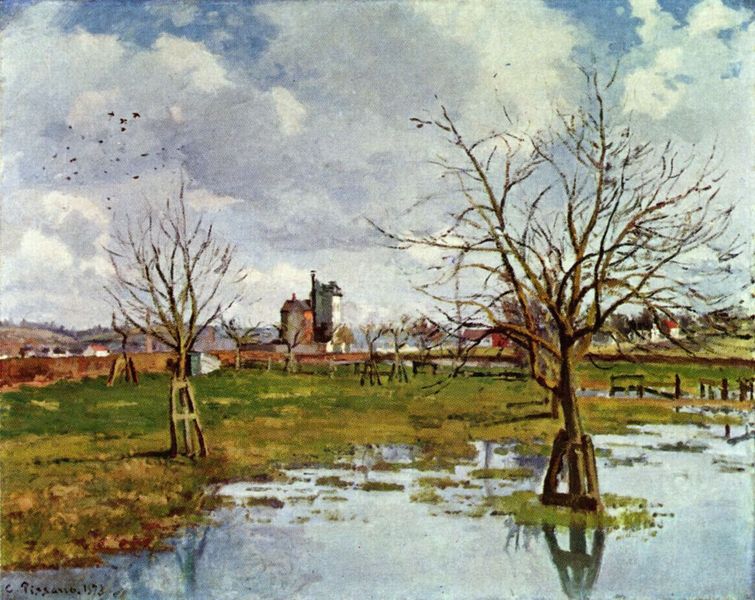
Titel: Landschaft mit überfluteten Feldern
Künstler: Camille Pissarro
Standort: Hartford (Connecticut)
Institution: Wadsworth Atheneum
Schlagwörter: baum, blau, gemälde, himmel, laub, vogel, wasser, weiß, wolken, aquarell, bäume, grün, impressionismus, landschaft, see, stadt, teich, äste, braun, licht, stützen, zeichnung, dach, gras, haus, obst, rot, schnee, wiese, wolke, zaun, malerei, holland, signatur, ast, feld, horizont, häuser, hügel, mühle, nass, natur, spiegelung, vögel, weide, weite, zweige, gatter, gewässer, kirche, hochwasser, blatt, schön, fliegen, schornstein, turm, vogelschwarm, hellblau, farbig, pfütze, schrift, sommer, düster, ansicht, ort, spiegelbild, berge, hellbraun, dorf, dächer, mauer, kahl, landschaftsmalerei, herbst, winter, idylle, fabrik, sturm, tau, unwetter, realistisch, spiegeln, wiess, frühling, unscharf, regen, pfützen, stütze, burg, kloster, schwalben, zweig, wasseroberfläche, moos, schwarm, buchstaben, wässrig, sumpf, verputzt, malerisch, moor, picasso, geäst, reflektion, obstbäume, siedlung, naturalistisch, blattlos, frühjahr, überflutung, überschwemmung, schaten, nas, obstbaum, umzäunung, natürlich, speicher, norddeutschland, silo, pissaro, pissarro, vögle, überschwemmt, obstwiese, apfelbäume, überflutet, überschwämmung, gekälkt, getaut, stehendes gewässer, findet, stadt kirche ansichtt